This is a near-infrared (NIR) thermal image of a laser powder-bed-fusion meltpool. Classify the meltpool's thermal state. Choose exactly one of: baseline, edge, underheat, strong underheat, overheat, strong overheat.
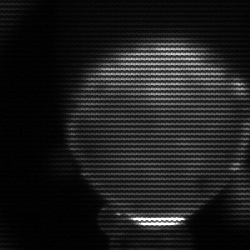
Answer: edge